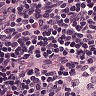
Metastatic tissue present: no